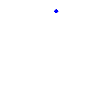
Particle: kaon